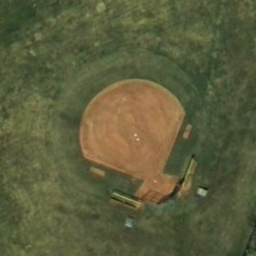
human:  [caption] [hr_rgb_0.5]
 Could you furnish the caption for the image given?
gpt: This is a old baseball diamond .

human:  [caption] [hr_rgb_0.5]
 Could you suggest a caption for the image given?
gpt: This is a old baseball diamond .

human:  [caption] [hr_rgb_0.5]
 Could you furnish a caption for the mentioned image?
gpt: It is a small baseball diamond with sand and grass .

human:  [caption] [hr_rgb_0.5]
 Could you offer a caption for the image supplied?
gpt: It is a small old baseball diamond .

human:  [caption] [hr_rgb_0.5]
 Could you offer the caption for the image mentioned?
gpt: This is a old baseball diamond .